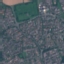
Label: Residential